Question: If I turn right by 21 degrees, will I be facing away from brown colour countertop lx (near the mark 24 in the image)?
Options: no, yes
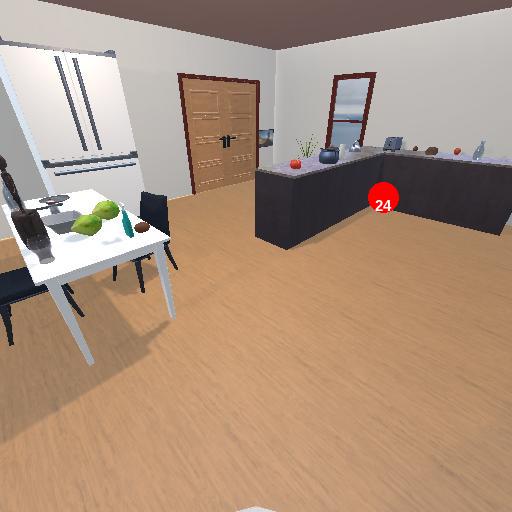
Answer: no